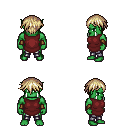
a pixel art fantasy rpg character, male body template, orc, green skin, maroon tunic, metal pants, white blonde short bangs hairstyle, leather bracers, four views (front, back, left, right), 2x2 character sprite sheet, small pixel art, hard edges, no anti-aliasing